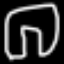
Label: pants